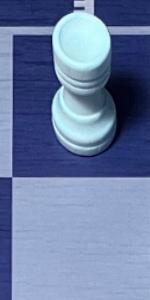
Label: Empty